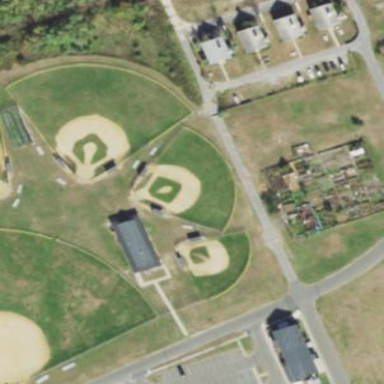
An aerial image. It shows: Baseball pitch for leisure land.